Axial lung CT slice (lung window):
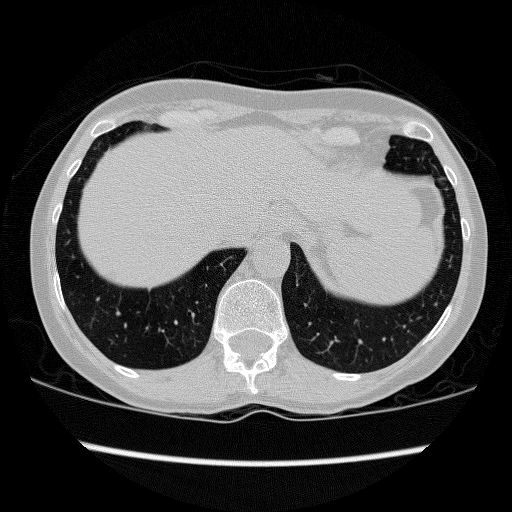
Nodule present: no